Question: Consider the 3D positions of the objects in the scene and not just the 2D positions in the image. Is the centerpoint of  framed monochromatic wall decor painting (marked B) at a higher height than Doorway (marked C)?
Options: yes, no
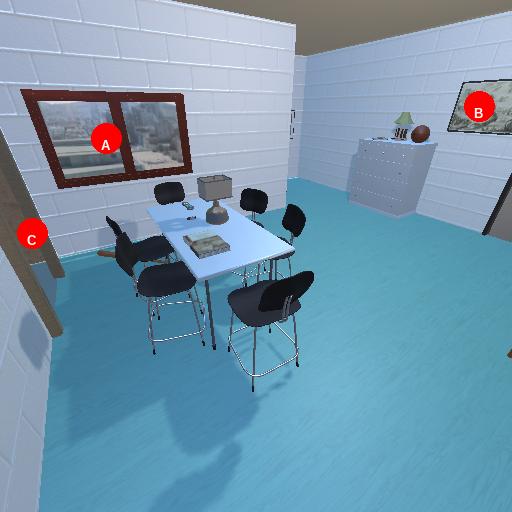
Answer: yes